Question: Having a bit of trouble understanding why visual studio isn't acknowledging the DataContract and DataMembers as they should be. I have the reference and namespace using statement for System.Runtime.Serialization in the project. If anyone has run into this I'd sure appreciate some help.

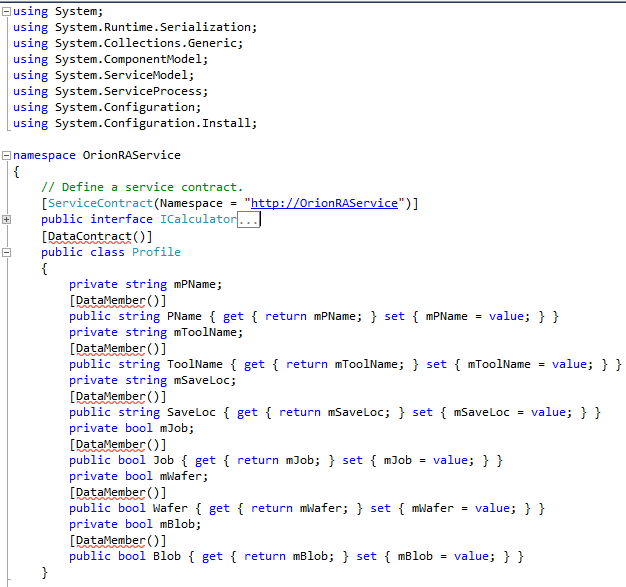
Answer: strange, still didnt figure out WHY this was happening, but I removed the refrence to System.Runtime.Serialization.dll in the project refrences and re-added it and now everything works